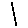
Label: flower